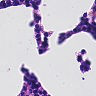
Metastatic tissue present: no